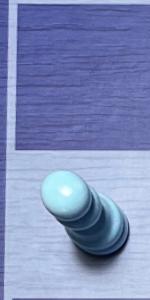
Label: Pawn_White